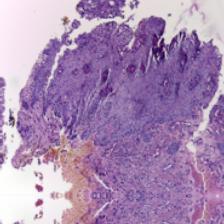
Diagnosis: OSCC